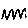
Label: zigzag